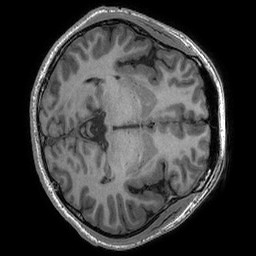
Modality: T1w
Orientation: axial
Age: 24
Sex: male
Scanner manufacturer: ge
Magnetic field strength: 3 T
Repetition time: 0.006652 s
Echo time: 0.002928 s